Question: I entered the following grammar in JFlap:
'''
E - TK
K - +TK
K - l
T - FM
M - *FM
M - l
F - i
F - (E)
'''
and tried to parse 'i * (i + i)'. I am sure the LL(1) grammar is correct and the input string should be accepted but JFlap said that the string in rejected. (See screenshot). Why?

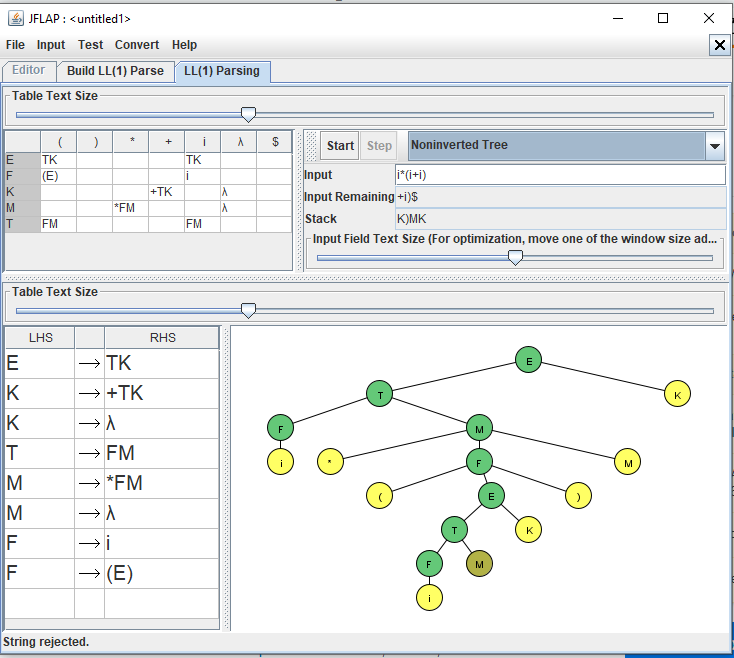
Answer: The grammar is fine.
However, you somehow entered it incorrectly. Notice that your parsing table has a l column. That means that JFlap interpreted the l as a character, not as an empty right-hand side, probably because you typed a real l rather than letting JFlap fill it in automatically. You should just leave the right-hand side empty if you want an empty right-hand side. JFlap will then show that as l but it won't treat it as a symbol.
By way of illustration, here are screenshots for the correctly entered grammar (with empty right-hand sides) and a grammar where I typed a l instead of leaving the right-hand side empty. I stopped the second parse one step earlier than the error message, so that you can see the problem being reported: since 'M' does not have an empty production, it blocks the parser from recognising the '+' sign.
Here's the correctly entered grammar:
<URL>
And here's the one which I generated the same way that you did (if my guess is right). Note that it has a l column in the transition table. You would also see it being handled differently in the FIRST and FOLLOW sets.
<URL>
As a postscript, JFlap seems to handle most Unicode characters in tokens, but using a l character as a token triggers a variety of bugs. So you shouldn't do that even if you intended the l to be a legitimate character.